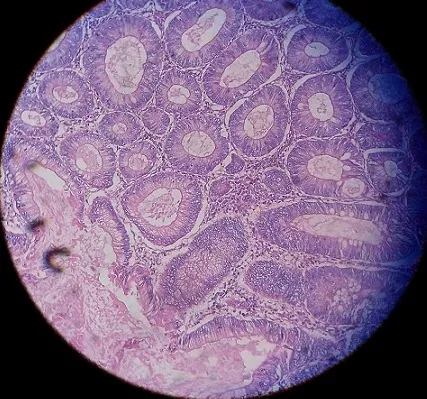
A photomicrograph of sigmoid adenocarcinoma colored by the hematoxylin-eosin magnified at 40 times.
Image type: pathology (h&e)